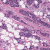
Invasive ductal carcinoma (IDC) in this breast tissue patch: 1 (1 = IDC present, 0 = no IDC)